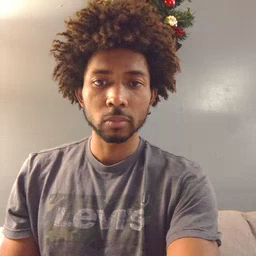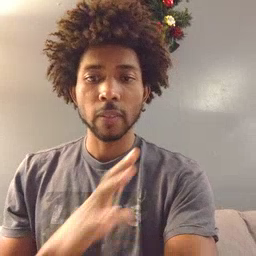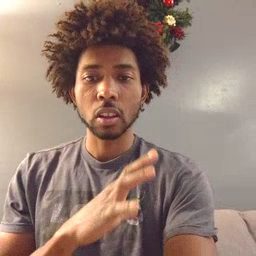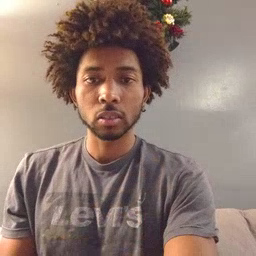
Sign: fine